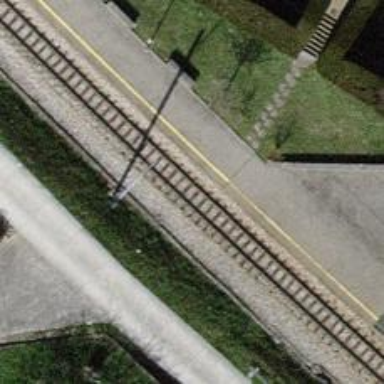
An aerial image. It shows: Narrow-gauge railway with single track. The railway is electrified with contact line.